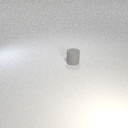
small gray rubber cylinder